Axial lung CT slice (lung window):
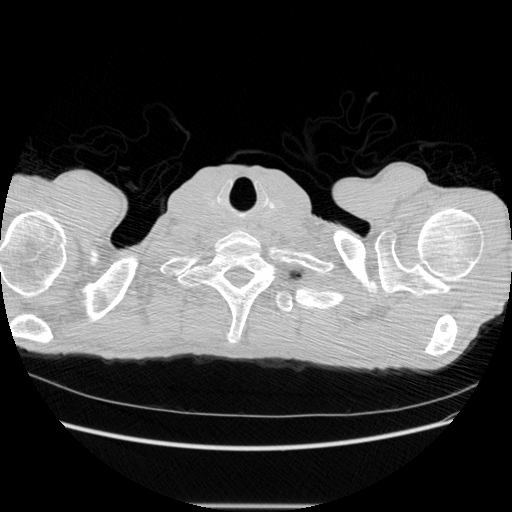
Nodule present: no